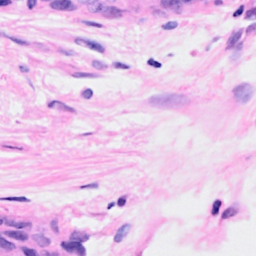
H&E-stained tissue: Breast